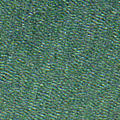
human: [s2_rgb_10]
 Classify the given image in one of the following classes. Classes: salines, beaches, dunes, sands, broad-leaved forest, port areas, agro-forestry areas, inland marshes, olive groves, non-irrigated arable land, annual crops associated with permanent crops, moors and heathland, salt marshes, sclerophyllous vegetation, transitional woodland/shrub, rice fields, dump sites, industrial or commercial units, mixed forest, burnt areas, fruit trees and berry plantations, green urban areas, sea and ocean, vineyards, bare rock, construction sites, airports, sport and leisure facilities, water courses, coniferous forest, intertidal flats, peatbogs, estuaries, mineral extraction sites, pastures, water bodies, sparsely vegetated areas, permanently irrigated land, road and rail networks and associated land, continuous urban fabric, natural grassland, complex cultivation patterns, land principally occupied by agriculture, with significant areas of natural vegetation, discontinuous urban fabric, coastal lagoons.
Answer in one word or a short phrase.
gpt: sea and ocean